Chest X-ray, AP view. Patient: 25 years old, sex M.
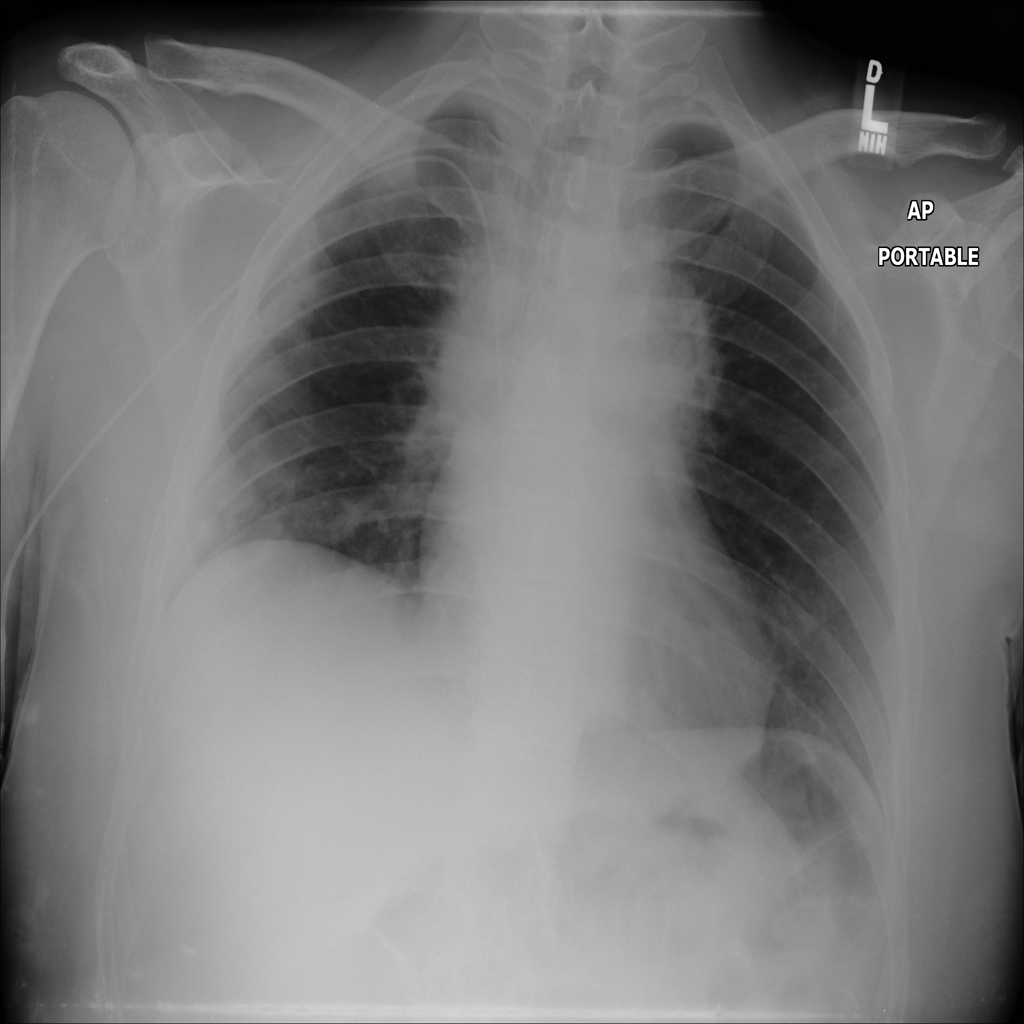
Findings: Mass